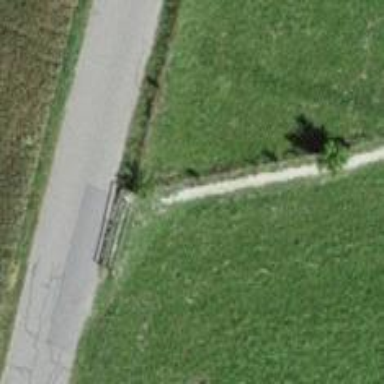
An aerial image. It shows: Cycle barrier.